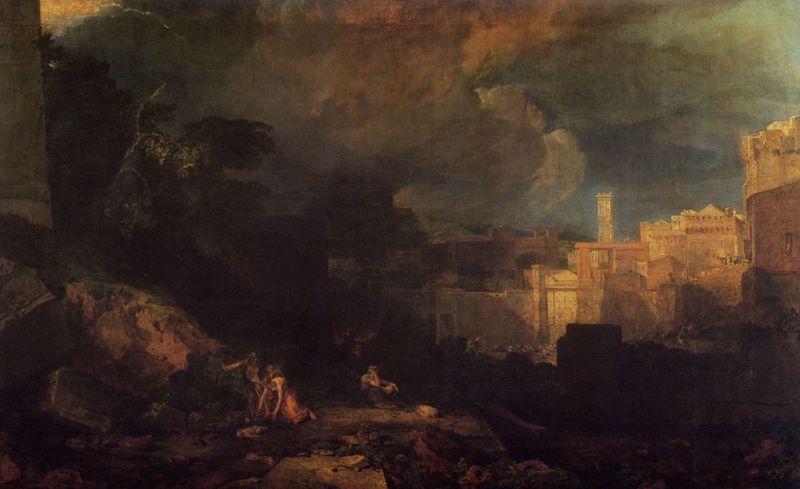
Titel: Die zehnte ägyptische Plage
Künstler: William Turner
Standort: London
Institution: Tate Gallery
Schlagwörter: baum, berg, blau, dunkel, feuer, gemälde, gewitter, himmel, mann, schatten, wolken, bäume, grün, landschaft, menschen, ocker, stadt, braun, fenster, frau, hell, licht, nacht, orange, schwarz, straße, gebäude, haus, weg, wolke, beige, leute, bibel, rembrandt, stein, steine, öl, horizont, häuser, wind, pfad, qualm, rauch, sonne, klassizismus, wald, turm, liegen, düster, italien, vedute, fels, dorf, mauer, brand, sturm, untergang, unwetter, wetter, zerstörung, flucht, regen, bücken, flammen, vulkan, knien, rom, bedrohung, siedlung, stadtmauer, unheimlich, gewölk, vesuv, vulkanausbruch, warnung, rauchschwaden, aeneas, entkommen, giorgione, gomorra, gomorrha, matur, sodom, ter, olken